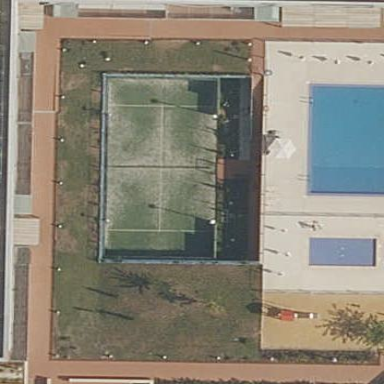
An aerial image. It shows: Tennis court on pitch.